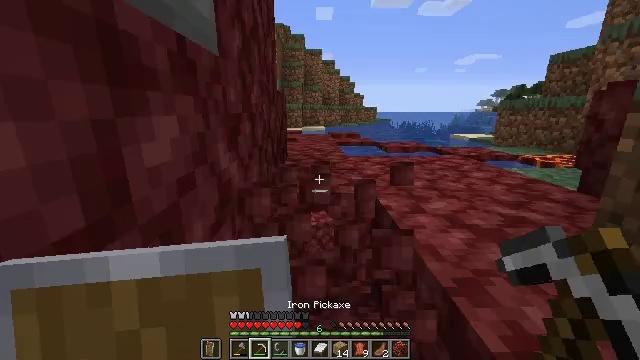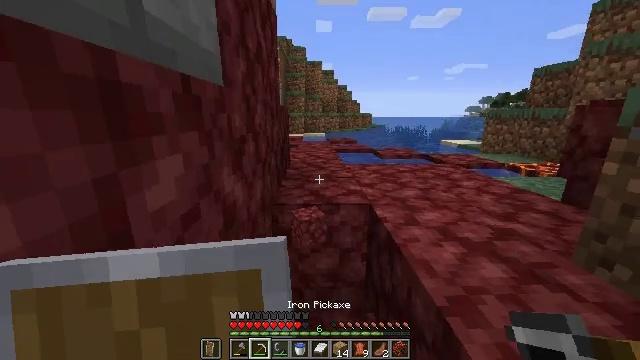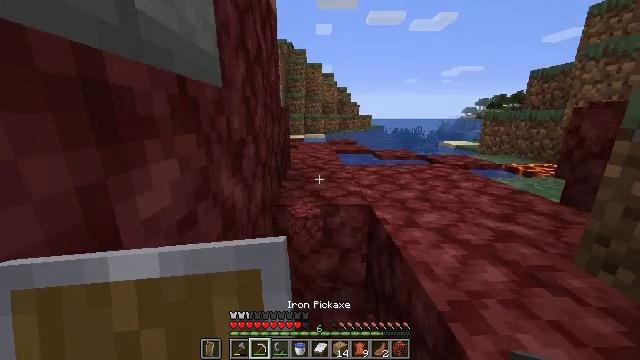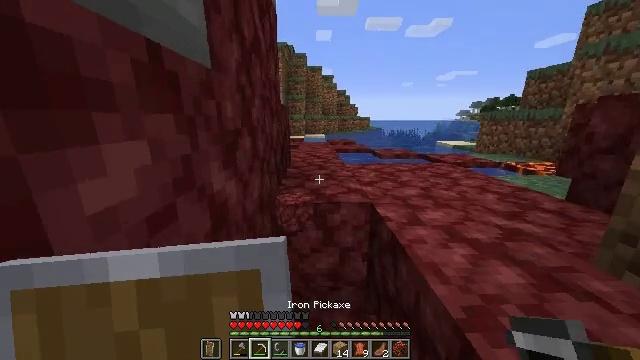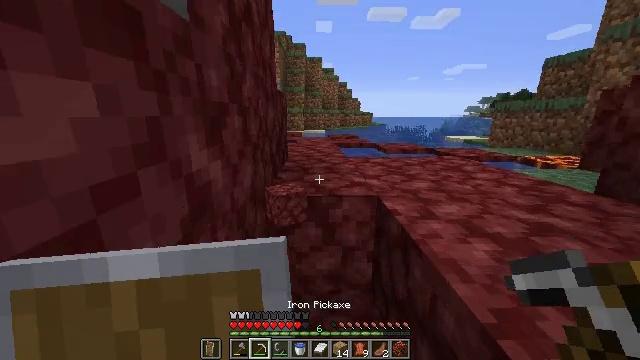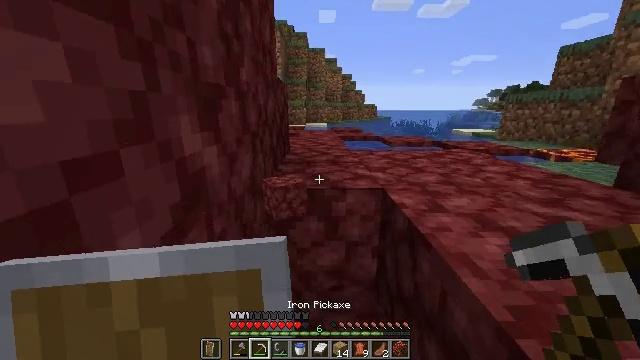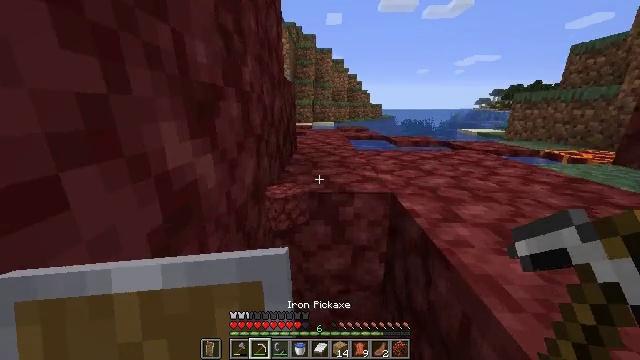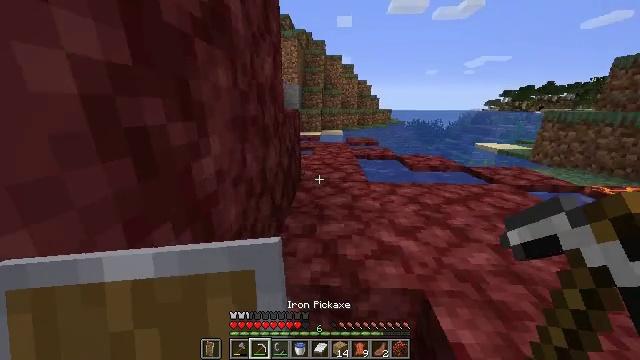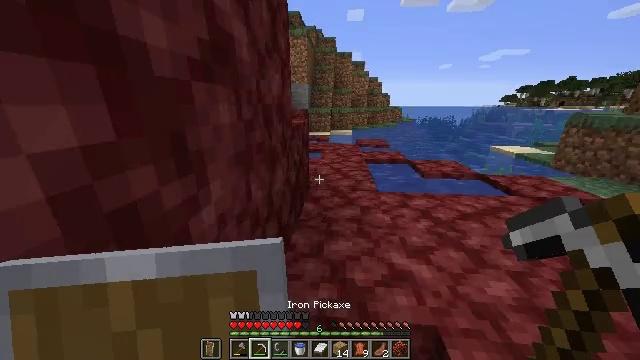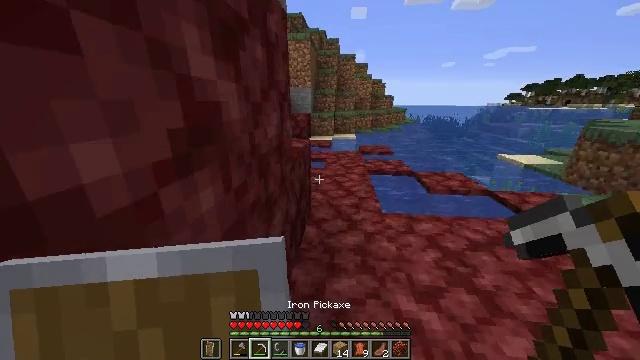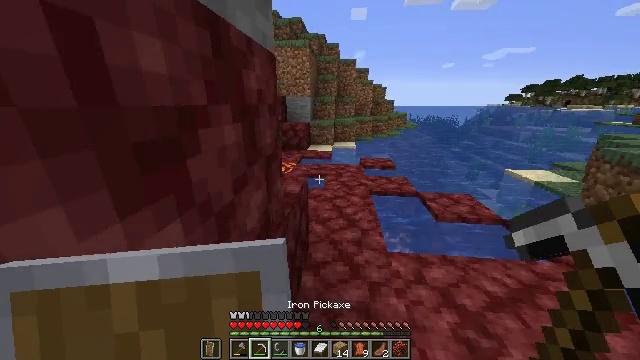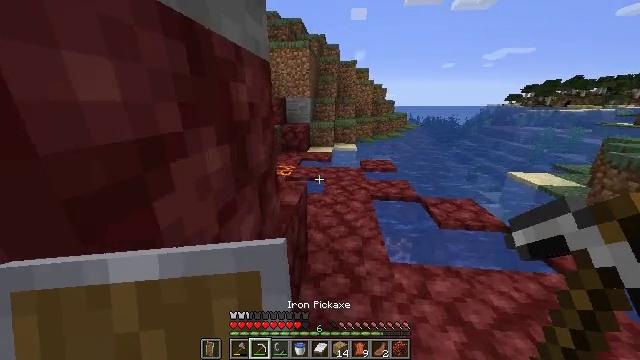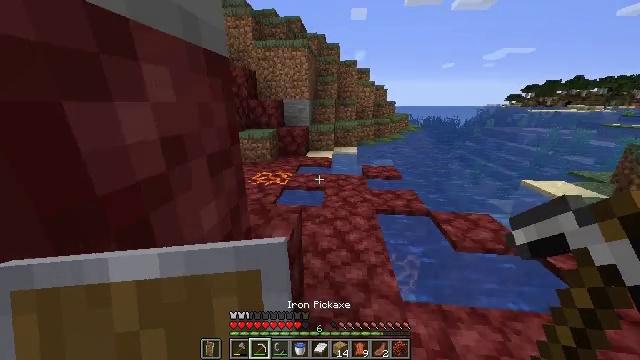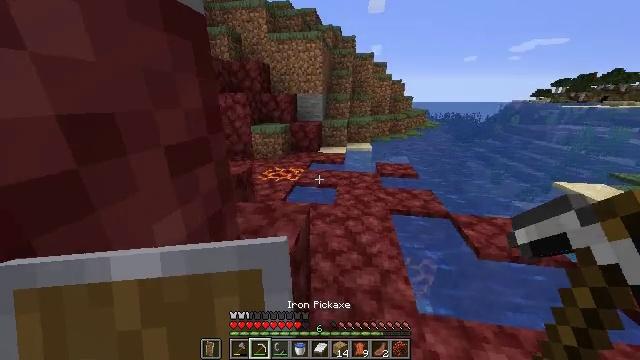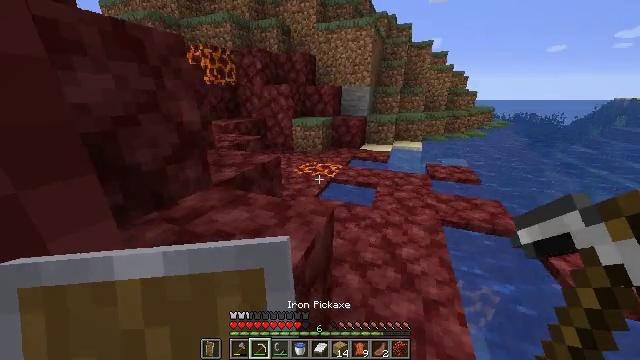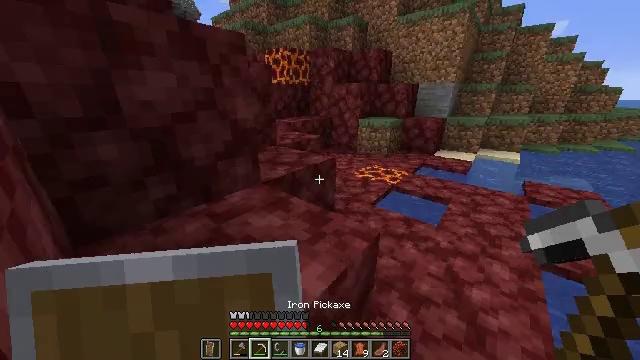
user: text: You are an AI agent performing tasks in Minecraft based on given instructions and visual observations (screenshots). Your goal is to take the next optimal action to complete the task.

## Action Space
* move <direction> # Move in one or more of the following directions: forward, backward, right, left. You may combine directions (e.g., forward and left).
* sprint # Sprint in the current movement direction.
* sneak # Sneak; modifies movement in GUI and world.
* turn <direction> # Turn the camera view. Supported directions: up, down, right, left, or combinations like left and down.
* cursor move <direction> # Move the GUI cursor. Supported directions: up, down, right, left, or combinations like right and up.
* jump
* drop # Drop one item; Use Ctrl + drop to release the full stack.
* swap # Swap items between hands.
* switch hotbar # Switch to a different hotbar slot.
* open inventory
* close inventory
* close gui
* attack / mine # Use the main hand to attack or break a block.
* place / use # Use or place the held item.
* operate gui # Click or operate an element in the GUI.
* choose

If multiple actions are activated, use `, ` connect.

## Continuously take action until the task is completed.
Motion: motion action
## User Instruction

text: Break soul soil to pick it up.
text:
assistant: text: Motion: move forward, sprint, jump
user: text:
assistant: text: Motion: move forward, sprint, jump
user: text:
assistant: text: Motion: move forward, sprint, jump
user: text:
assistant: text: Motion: move forward, sprint, jump
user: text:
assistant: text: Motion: move forward, sprint, turn down, jump
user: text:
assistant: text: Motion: move forward, sprint, turn left, jump
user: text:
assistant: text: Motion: move forward, sprint, turn left, jump
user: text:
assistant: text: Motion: move forward, sprint, turn left and down, jump
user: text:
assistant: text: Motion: move forward, sprint, jump
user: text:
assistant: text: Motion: move forward, sprint, jump
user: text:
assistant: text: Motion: move forward, sprint, jump
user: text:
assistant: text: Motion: move forward, sprint, jump
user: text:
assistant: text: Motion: move forward and move right, sprint, turn left and down, jump
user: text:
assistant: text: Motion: move forward and move right, sprint, turn left, jump
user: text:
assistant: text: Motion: move forward and move right, sprint, turn left, jump
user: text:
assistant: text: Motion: move forward and move right, sprint, turn left and down, jump
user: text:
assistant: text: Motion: move forward, sprint, turn left, jump
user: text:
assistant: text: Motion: move forward, sprint, turn left and up, jump
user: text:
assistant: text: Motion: move forward, sprint, turn left and up, jump
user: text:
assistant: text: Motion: move forward and move left, sprint, turn left, jump
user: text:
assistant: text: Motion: move forward and move left, sprint, turn left and up, jump
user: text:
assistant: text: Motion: move forward and move left, sprint, turn left and up, jump
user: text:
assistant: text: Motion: move forward and move left, sprint, turn left, jump
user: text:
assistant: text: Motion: move forward and move left, sprint, turn left, jump
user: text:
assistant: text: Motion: move forward and move left, sprint, jump
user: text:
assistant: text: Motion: move forward and move left, sprint, jump
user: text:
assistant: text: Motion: move forward, sprint, jump
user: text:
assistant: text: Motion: move forward, sprint, turn right and up, jump
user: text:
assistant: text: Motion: move forward, sprint, jump
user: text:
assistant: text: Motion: move forward, sprint, jump